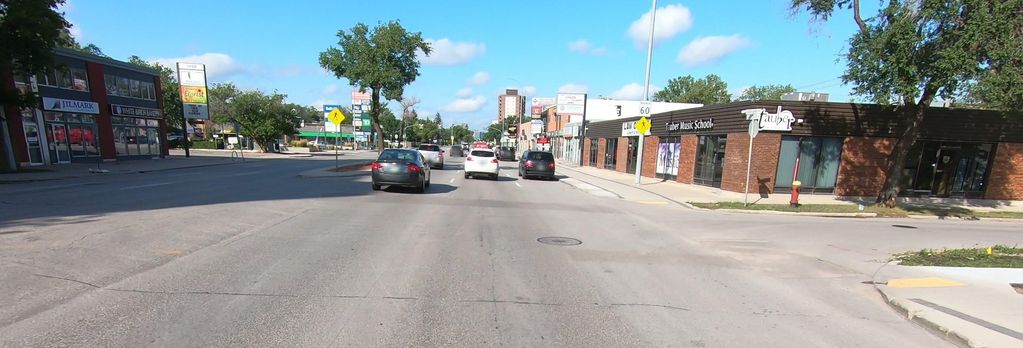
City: winnipeg